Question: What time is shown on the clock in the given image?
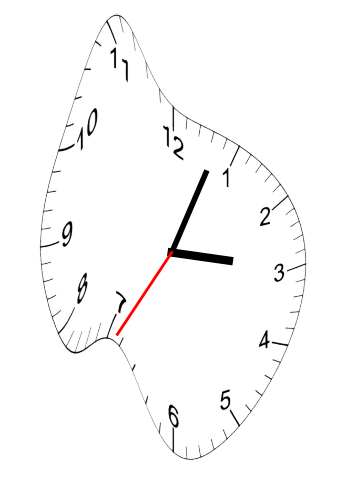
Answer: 03:03:35